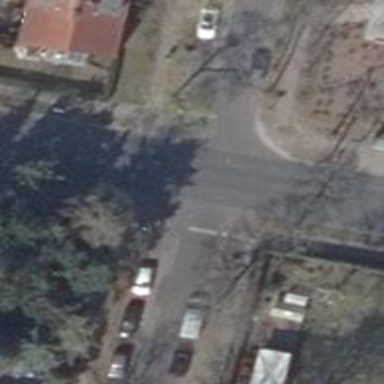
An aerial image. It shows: Unmarked road crossing.